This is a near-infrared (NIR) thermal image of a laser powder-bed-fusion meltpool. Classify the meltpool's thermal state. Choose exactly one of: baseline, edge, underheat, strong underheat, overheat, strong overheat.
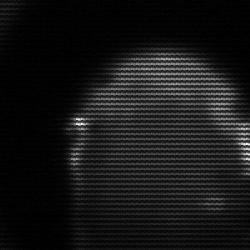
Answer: edge